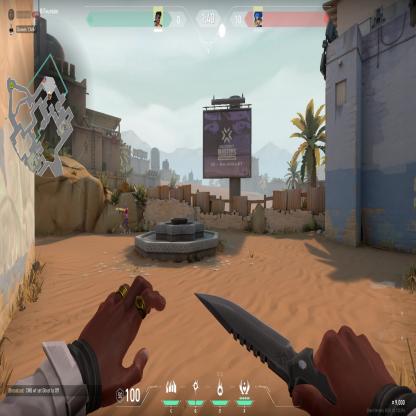
Label: enemy